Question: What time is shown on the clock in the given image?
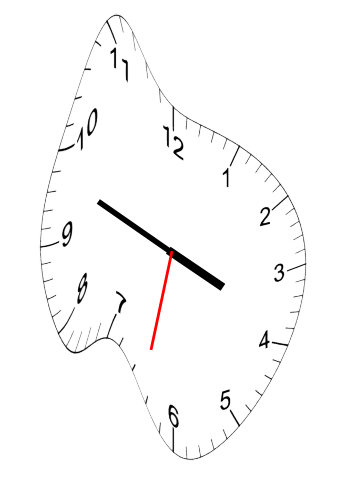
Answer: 03:48:32